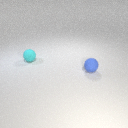
small blue rubber sphere in front of small cyan rubber sphere